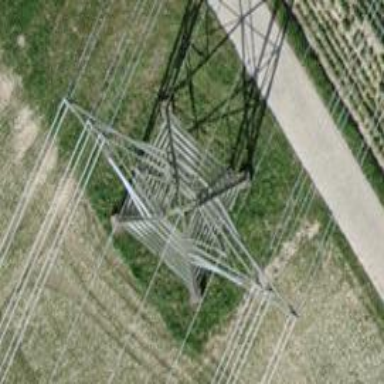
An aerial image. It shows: Towering power structure.